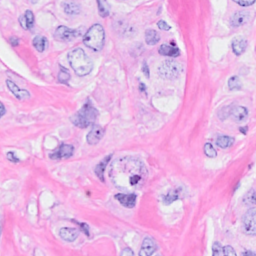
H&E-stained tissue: Breast